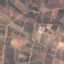
Label: PermanentCrop